四年级 · 组合几何学
当钟面上的时针与分针形成 $120^{\circ}$ 的角, 并且分针指向 12 的时候, 这时是几时?
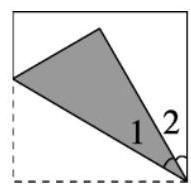
答案: 解: $120^{\circ} \div 30^{\circ}=4$ (大格)

$12-4=8$ (时)

$0+4=4$ （时）

答: 这时是 4 时或 8 时。
解析: 答案:解: $120^{\circ} \div 30^{\circ}=4$ (大格)

$12-4=8$ (时)

$0+4=4$ （时）

答: 这时是 4 时或 8 时。